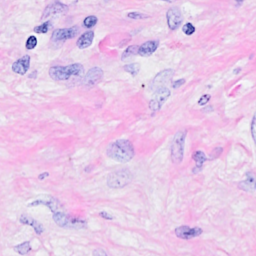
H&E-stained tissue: Breast